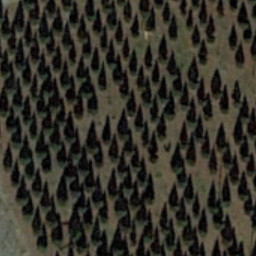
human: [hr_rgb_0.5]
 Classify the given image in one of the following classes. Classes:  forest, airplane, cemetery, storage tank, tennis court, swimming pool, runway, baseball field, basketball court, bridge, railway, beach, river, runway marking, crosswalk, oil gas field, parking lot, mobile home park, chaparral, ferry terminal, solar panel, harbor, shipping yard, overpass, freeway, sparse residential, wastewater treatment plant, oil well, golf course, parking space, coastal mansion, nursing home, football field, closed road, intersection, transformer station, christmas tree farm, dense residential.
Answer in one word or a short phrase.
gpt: christmas tree farm